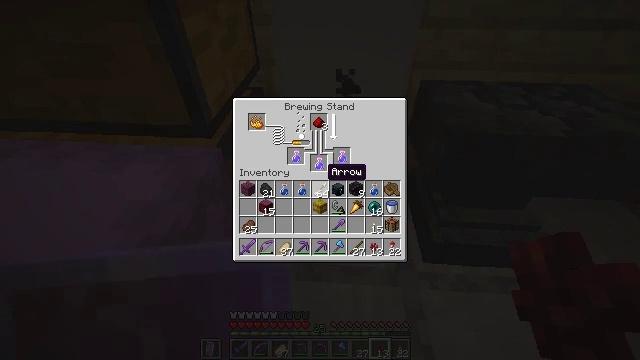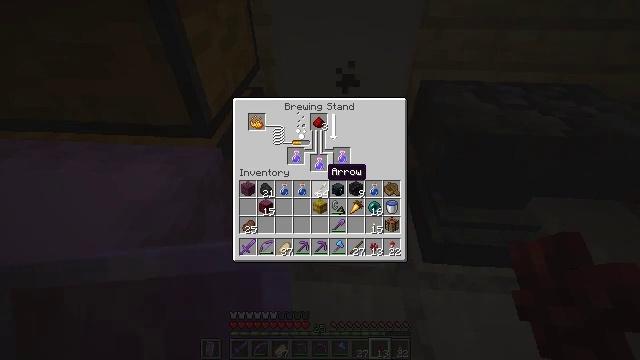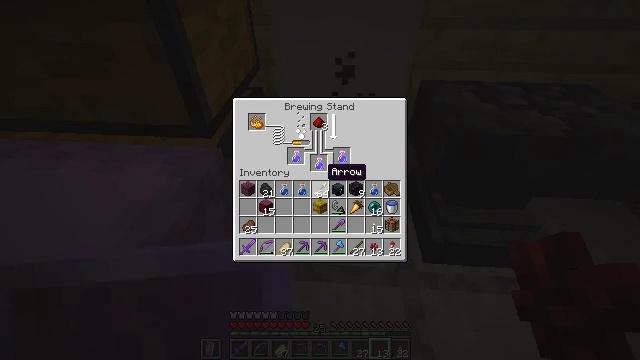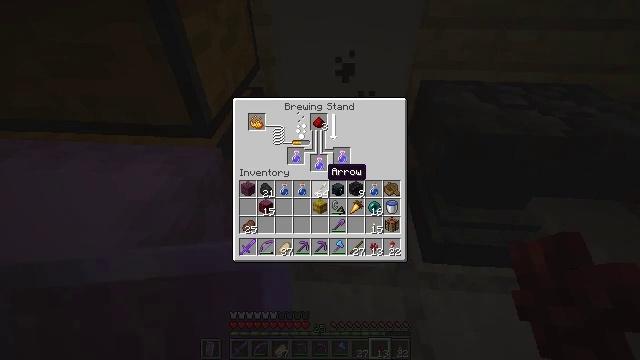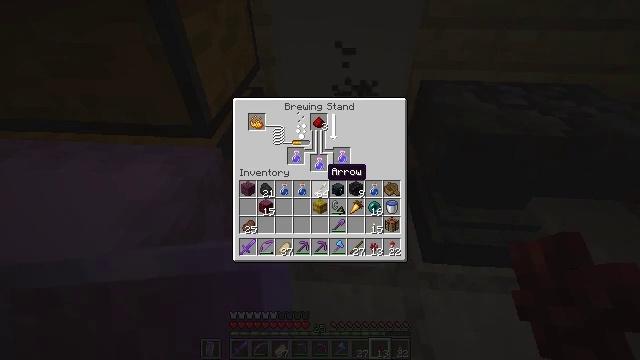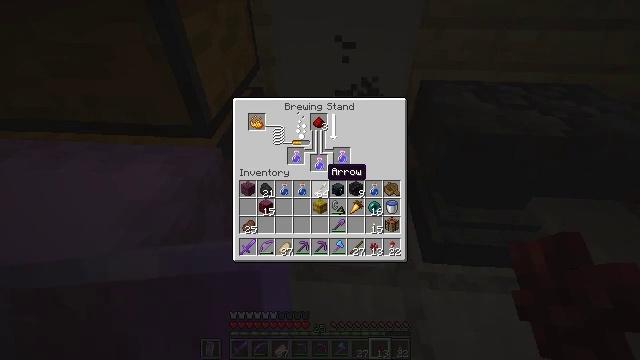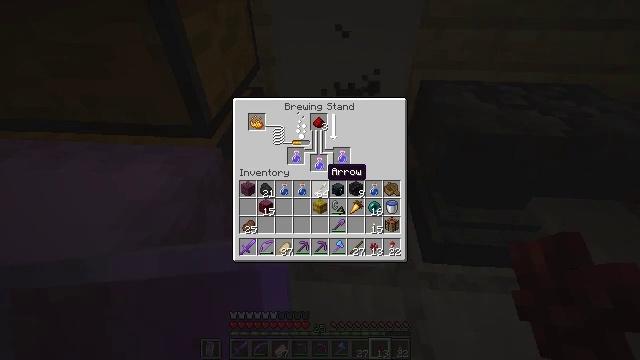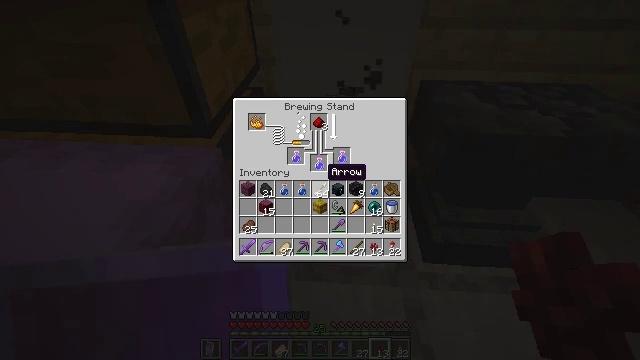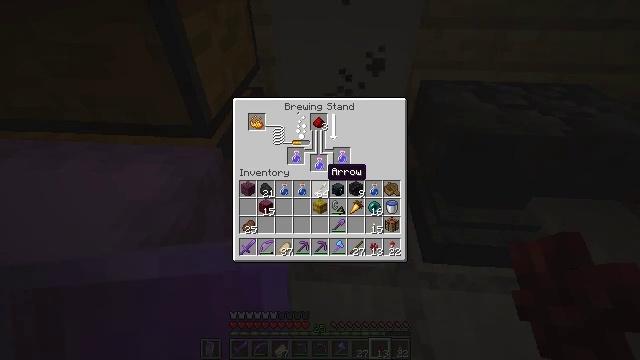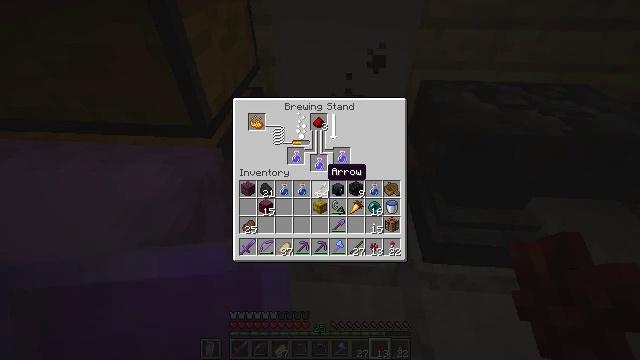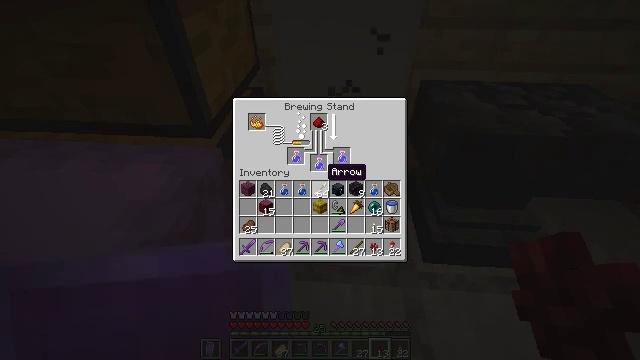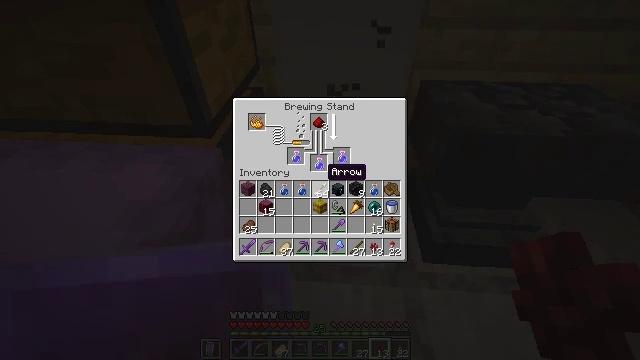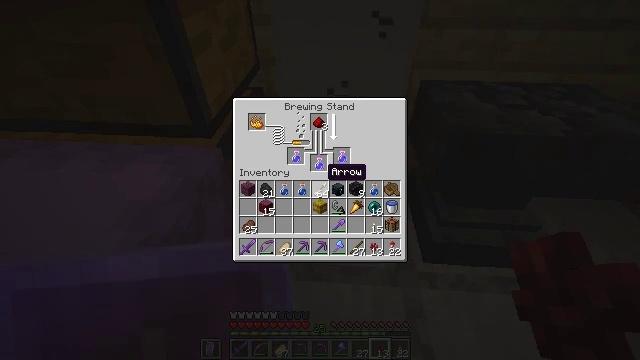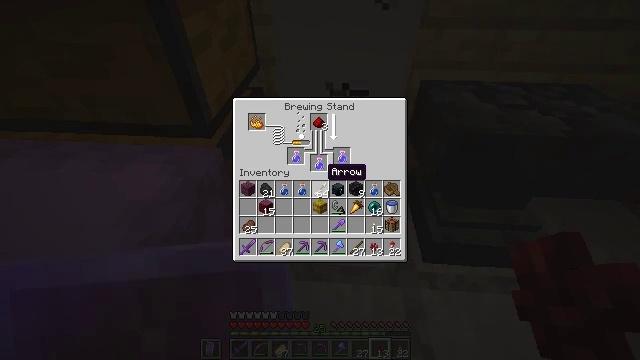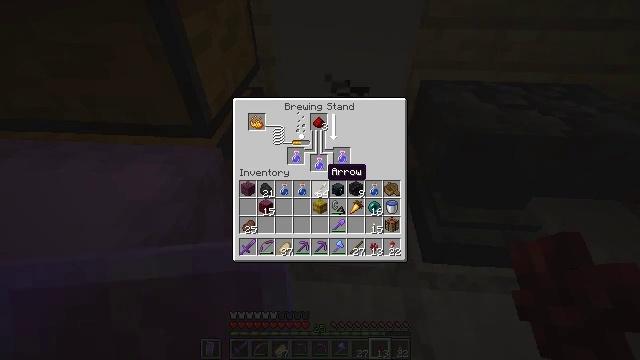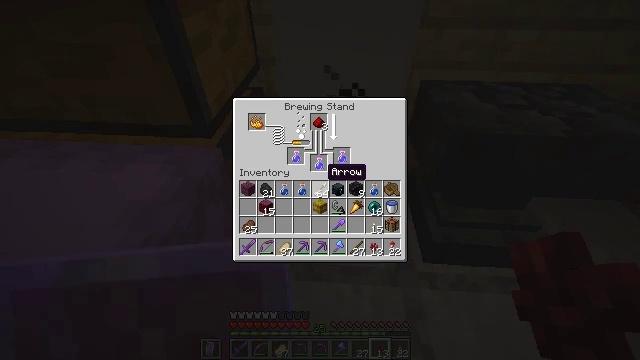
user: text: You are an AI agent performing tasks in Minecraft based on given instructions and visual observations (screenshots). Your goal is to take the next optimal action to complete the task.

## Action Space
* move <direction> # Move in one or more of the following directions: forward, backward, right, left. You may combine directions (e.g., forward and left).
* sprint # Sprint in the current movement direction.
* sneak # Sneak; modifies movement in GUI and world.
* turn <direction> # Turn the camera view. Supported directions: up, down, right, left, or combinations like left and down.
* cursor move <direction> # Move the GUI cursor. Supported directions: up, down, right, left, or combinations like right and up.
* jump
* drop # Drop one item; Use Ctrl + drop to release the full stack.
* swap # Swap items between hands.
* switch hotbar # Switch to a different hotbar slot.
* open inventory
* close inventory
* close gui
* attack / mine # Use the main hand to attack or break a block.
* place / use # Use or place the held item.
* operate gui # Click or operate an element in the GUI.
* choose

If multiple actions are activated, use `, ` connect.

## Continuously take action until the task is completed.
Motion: motion action
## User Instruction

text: Transform crimson stems into crimson planks.
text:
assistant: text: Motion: no_op
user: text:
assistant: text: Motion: no_op
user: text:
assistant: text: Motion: no_op
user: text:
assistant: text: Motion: no_op
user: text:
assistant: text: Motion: no_op
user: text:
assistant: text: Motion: no_op
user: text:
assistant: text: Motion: no_op
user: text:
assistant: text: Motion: no_op
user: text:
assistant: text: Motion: no_op
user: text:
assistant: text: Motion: no_op
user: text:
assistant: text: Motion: no_op
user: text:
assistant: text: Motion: no_op
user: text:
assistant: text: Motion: no_op
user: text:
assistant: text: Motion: no_op
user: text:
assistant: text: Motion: no_op
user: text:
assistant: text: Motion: no_op
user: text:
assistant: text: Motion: no_op
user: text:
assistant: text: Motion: no_op
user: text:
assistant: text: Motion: no_op
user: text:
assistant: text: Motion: no_op
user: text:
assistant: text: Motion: no_op
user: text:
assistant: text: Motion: no_op
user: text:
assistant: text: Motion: no_op
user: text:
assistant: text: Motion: no_op
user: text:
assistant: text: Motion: no_op
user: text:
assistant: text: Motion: no_op
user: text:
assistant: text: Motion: no_op
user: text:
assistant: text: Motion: no_op
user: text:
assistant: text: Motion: no_op
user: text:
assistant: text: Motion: no_op